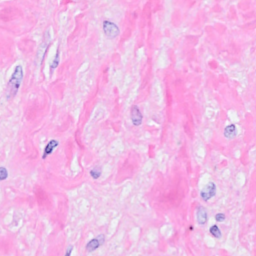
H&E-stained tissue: Breast